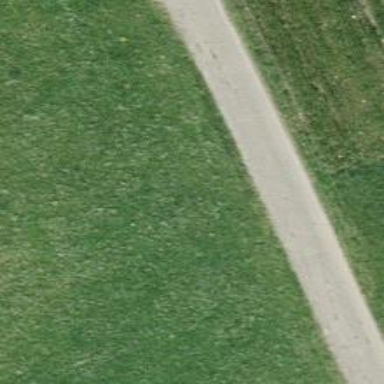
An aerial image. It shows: Track with grade 1 quality.